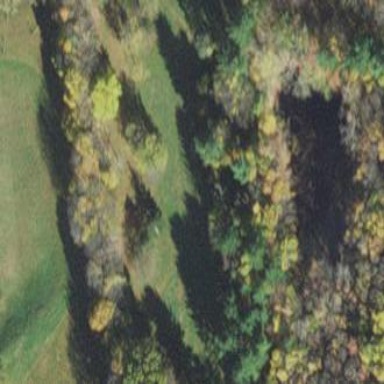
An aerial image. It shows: Existing Preserved Open Space in woodland area.